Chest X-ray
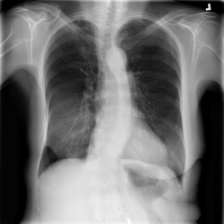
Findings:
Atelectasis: negative
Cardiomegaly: negative
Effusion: negative
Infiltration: negative
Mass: negative
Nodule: positive
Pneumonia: negative
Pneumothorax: negative
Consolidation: negative
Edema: negative
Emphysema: negative
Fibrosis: negative
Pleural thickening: negative
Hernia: negative